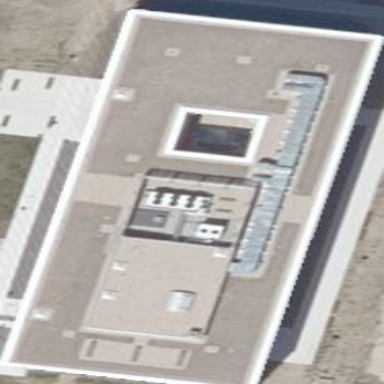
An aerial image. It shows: University building.